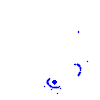
Particle: kaon